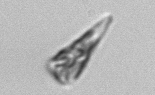
Label: Licmophora